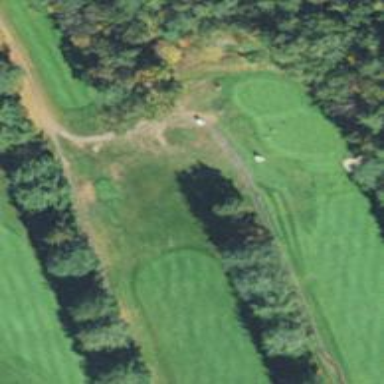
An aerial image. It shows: Path for both road and golf.